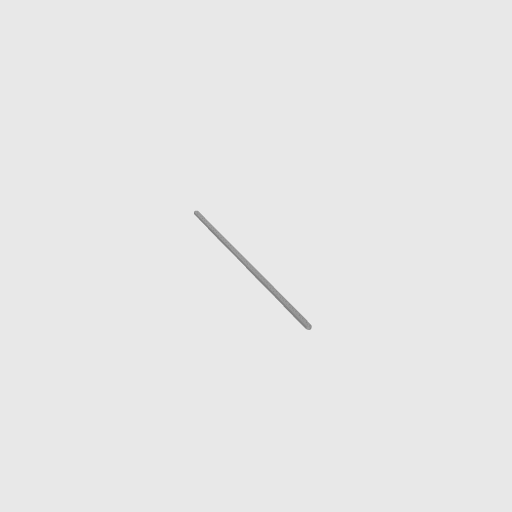
Part: FlatBeam41H